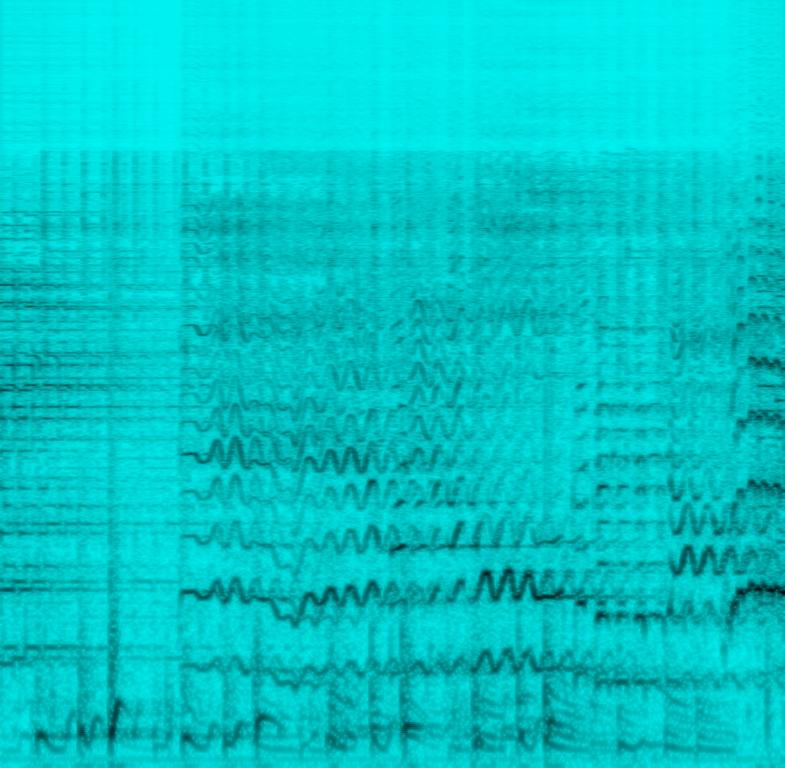
This is a Gujarati folk song. There is a female vocalist singing in a passionate manner. The melody is being played by a harmonium. The rhythm is being played by the tabla and little cymbals. The atmosphere is lively.